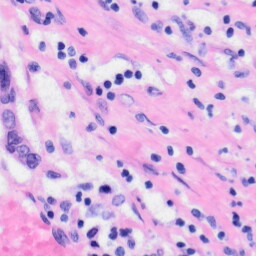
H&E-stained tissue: Liver